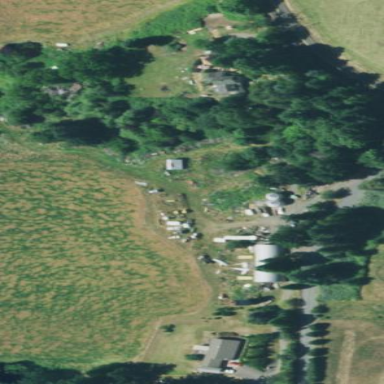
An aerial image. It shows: Farmyard area.